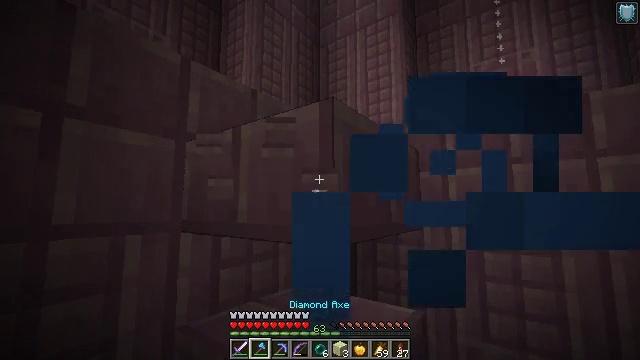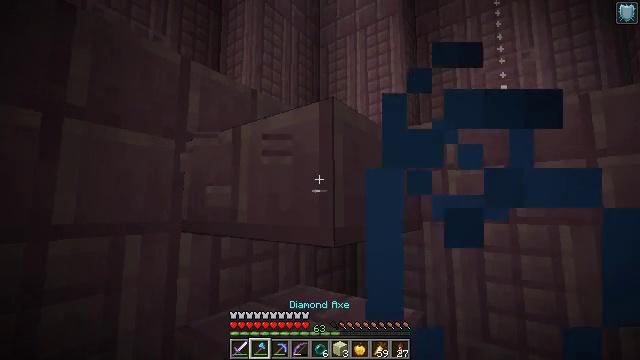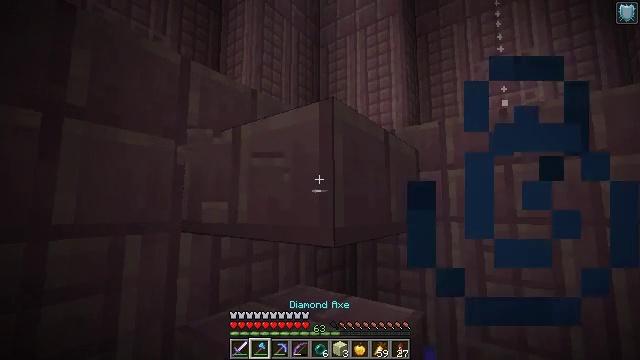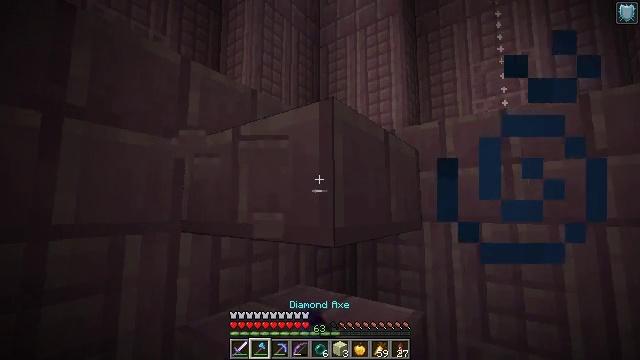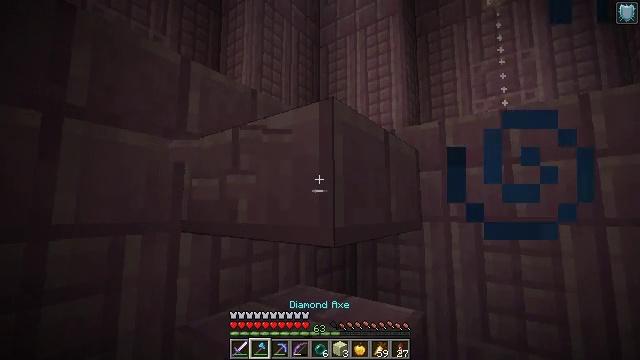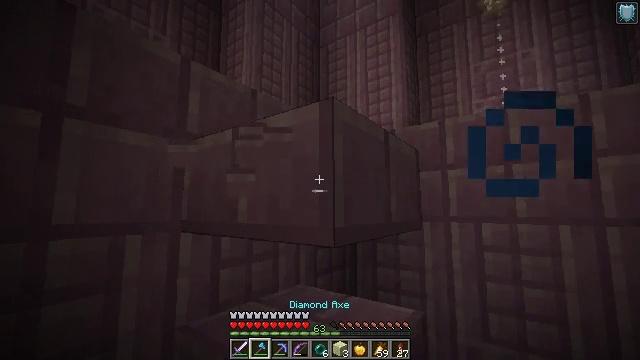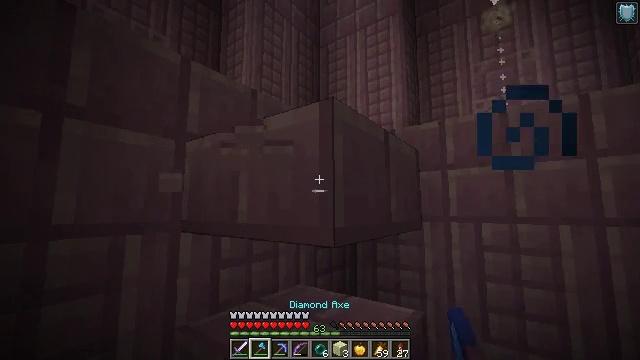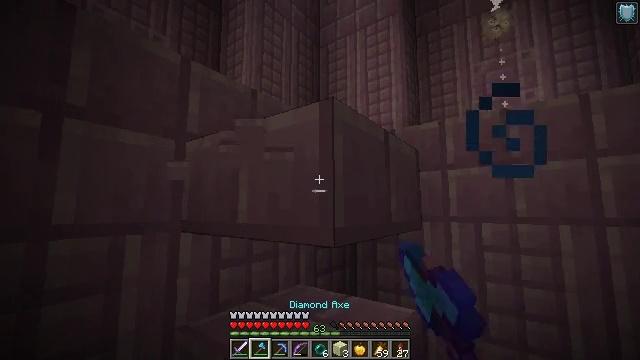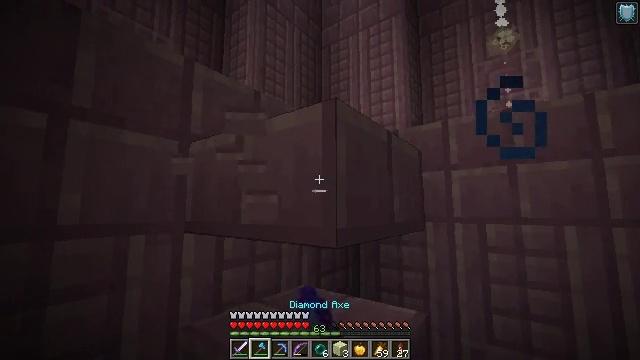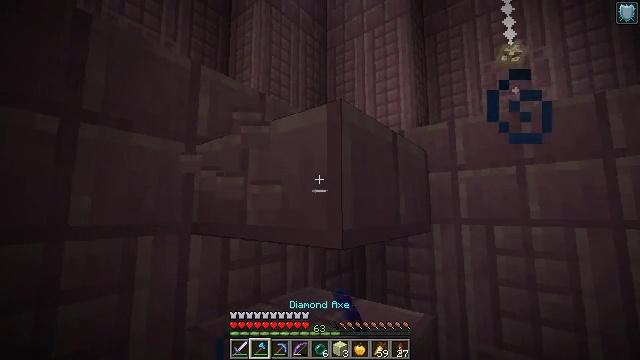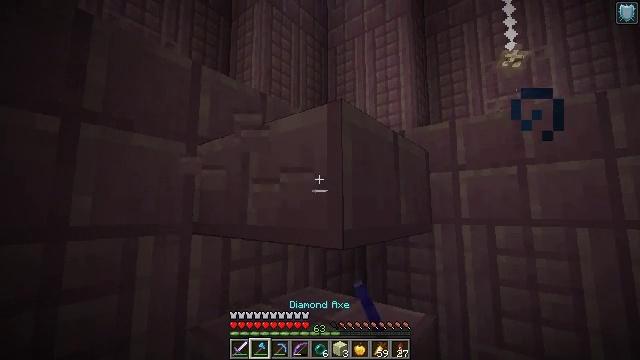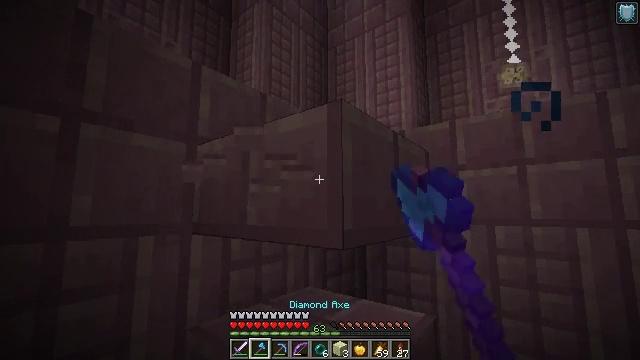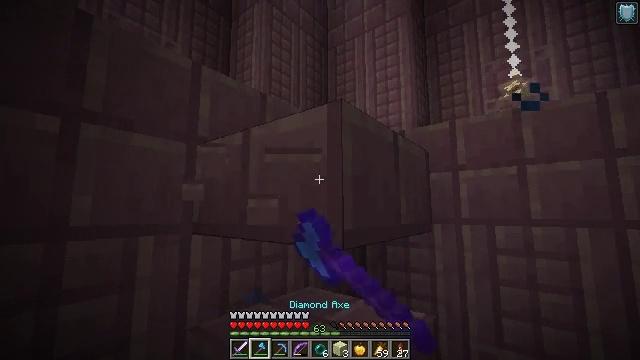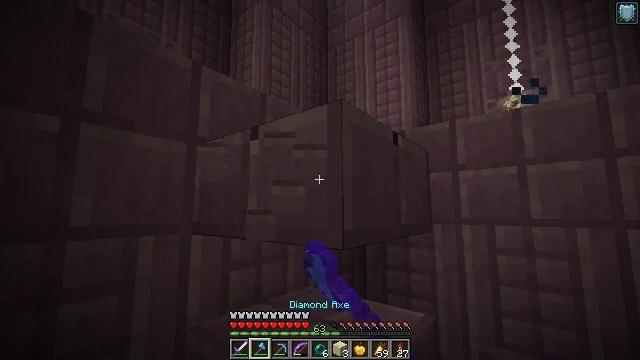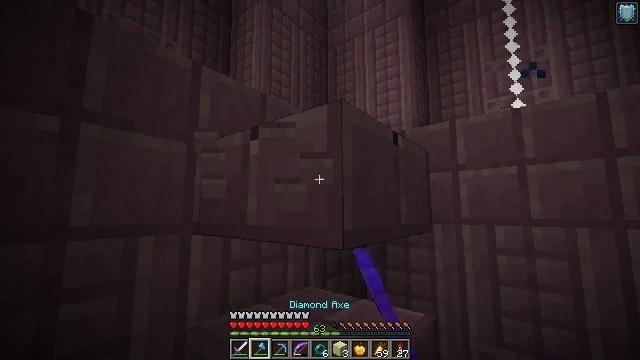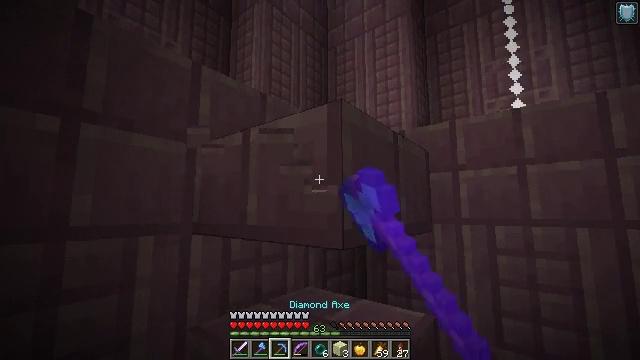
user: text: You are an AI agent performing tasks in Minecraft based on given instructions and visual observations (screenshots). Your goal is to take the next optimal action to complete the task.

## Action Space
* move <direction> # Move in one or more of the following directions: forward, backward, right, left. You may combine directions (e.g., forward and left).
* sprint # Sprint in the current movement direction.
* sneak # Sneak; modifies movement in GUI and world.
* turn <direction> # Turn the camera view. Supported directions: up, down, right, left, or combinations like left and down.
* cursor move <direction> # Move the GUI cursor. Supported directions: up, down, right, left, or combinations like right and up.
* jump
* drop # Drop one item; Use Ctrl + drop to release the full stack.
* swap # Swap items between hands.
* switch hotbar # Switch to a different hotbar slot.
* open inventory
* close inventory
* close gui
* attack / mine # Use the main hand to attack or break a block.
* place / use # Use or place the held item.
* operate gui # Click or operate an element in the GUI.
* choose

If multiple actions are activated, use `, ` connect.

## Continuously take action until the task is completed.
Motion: motion action
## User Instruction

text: Break the purpur slab from a structure.
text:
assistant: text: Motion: attack / mine
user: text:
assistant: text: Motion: attack / mine
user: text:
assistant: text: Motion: attack / mine
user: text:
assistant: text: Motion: attack / mine
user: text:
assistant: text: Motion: attack / mine
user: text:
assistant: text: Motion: attack / mine
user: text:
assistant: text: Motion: attack / mine
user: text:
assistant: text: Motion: attack / mine
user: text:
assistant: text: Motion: turn left, attack / mine
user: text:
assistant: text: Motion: attack / mine
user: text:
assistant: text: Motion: attack / mine
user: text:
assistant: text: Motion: attack / mine
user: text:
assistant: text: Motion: attack / mine
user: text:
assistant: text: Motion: attack / mine
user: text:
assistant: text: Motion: attack / mine, switch to hotbar 3
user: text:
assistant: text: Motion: attack / mine, switch to hotbar 3
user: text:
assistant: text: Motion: attack / mine, switch to hotbar 3
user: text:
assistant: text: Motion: attack / mine
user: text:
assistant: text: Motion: attack / mine
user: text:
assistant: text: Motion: attack / mine
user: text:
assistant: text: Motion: attack / mine
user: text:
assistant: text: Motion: attack / mine
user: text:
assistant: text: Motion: attack / mine
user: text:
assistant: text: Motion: attack / mine
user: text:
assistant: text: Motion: attack / mine
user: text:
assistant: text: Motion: attack / mine
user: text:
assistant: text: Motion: attack / mine
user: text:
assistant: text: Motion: attack / mine